Here is the envelope spectrum of one vibration snapshot from a rolling-element bearing, with each characteristic fault-frequency family marked on the frequency axis. Diagnose the bearing from this image, choosing from: normal, inner_race, outer_race, ball.
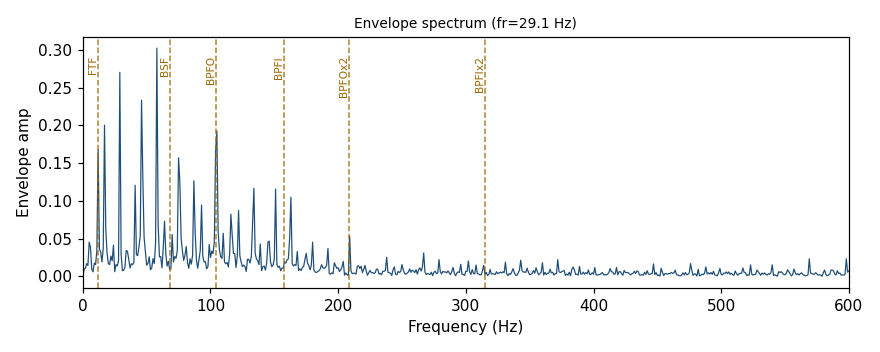
Answer: outer_race